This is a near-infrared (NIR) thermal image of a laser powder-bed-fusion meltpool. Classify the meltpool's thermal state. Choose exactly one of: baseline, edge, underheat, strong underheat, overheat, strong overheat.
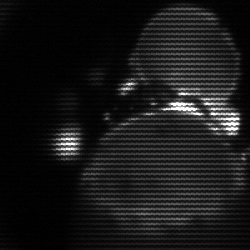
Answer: edge